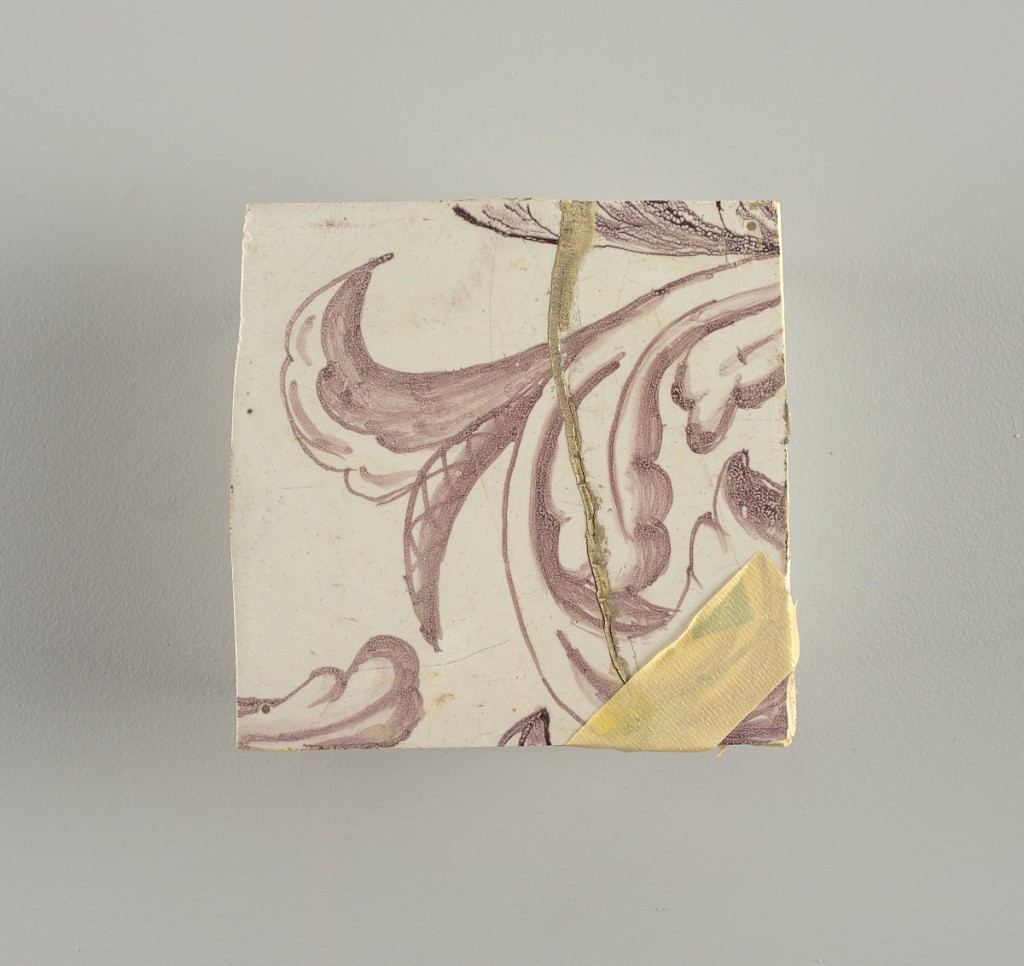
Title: Wall facing
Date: ca. 1725
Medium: Tin-glazed earthenware, underglaze
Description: Horizontal rectangle.  Thirty-seven tiles wide and twenty-one high with opening for door or window nineteen and one-half tiles high and twelve wide.  To left and right of opening, centered canopy above. Left, woman representing Hope, right, a sculputure urn.  Centered above opening, a mascaron.  Arabesque design of foliage.